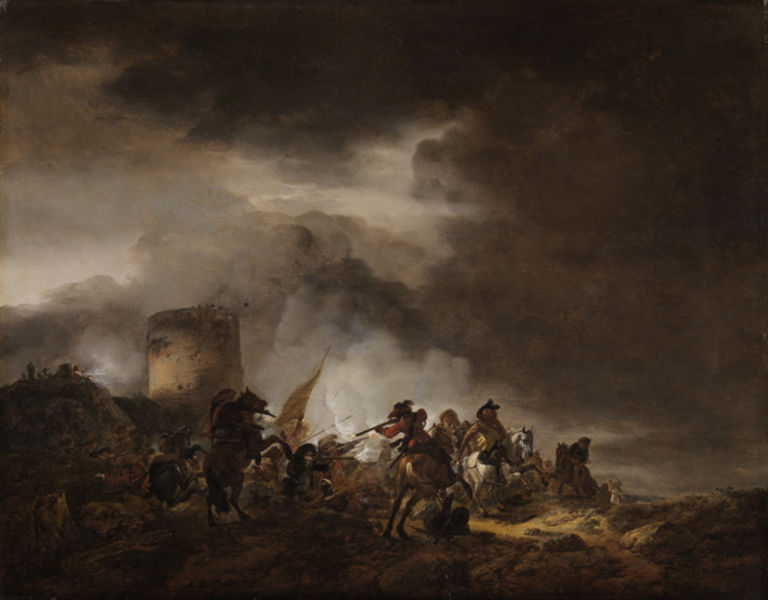
Titel: Kampf zwischen Reitern und Fußvolk vor einer Befestigungsanlage
Künstler: Philips Wouwerman
Standort: Karlsruhe
Institution: Staatliche Kunsthalle Karlsruhe
Schlagwörter: angriff, berg, dunkel, feder, felsen, feuer, gemälde, gewitter, himmel, kampf, kämpfer, mann, schatten, wasser, weiß, wolken, gelb, grün, landschaft, menschen, sand, bewegung, braun, frankreich, frau, grau, hell, hintergrund, hut, hüte, licht, männer, nacht, schwarz, szene, vordergrund, zeichnung, gras, rasen, rot, schloss, tier, tiere, weg, wiese, wolke, malerei, mensch, stein, steine, tod, tot, bild, holland, niederlande, öl, dämmerung, erde, feld, horizont, hügel, kühe, weite, kirche, qualm, rauch, sonne, boden, dunkelheit, pflanze, bauern, pferd, pferde, reiter, rund, turm, bewegt, rappe, ritt, schweif, schärpe, sprung, spanien, segel, strand, düster, fahnen, fahne, flagge, fels, nebel, kahl, kuh, vegetation, platz, schlot, französisch, ölgemälde, brand, dampf, getöse, gewalt, krieg, querformat, schlacht, sturm, unwetter, wetter, zerstörung, historienbild, soldaten, goya, stimmung, leuchten, flucht, wei, kanone, ruine, schlachten, burg, brennen, flammen, festung, lichtung, hass, militär, revolution, uniform, waffen, überfall, soldat, tote, waffe, getümmel, hell-dunkel, bedrohlich, staub, schweden, wirr, volk, napoleon, menschenmenge, armee, heer, schimmel, trüb, himme, grab, gewehr, lanfschaft, kavallerie, pfer, dramatisch, eroberung, fall, krieger, sturz, historienmalerei, duell, drohend, artillerie, flinte, stellung, flaggen, töten, fahrn, kreig, gewehre, rösser, scheuen, gefallene, drama, schießen, stürzen, schlachtfeld, schärpen, pistole, pulver, schießpulver, gefecht, steigen, drohen, aufbäumen, urm, zweikampf, reiterkampf, schuß, kastell, verteidigung, neuzeit, bajonett, pulverdampf, bürgerkrieg, bastille, erschiessung, philipp, muskete, tobend, belagerung, todf, feind, feinde, zielen, feuerwaffe, musketiere, wouwerman, gewähr, schüsse, kriegsszene, gewähre, schalcht, gewhr, beschuss, wenig farbigkeit, philip, scharmützel, landschfat, sturmwolken, frazösische revolution, e, 18. jahrhundert, 17. jahrhundert, ewehr, wattaeu, wolgen, wouwermans, dunkel schatten, steigern, dunkel wolken, #soldaten, rutm, #weiss, fesutung, turm gefecht, wolde, 30jähriger krieg, spanischer bürgerkrieg, wokne, landschafth